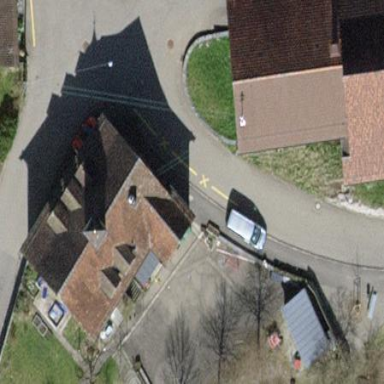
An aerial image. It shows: School building.